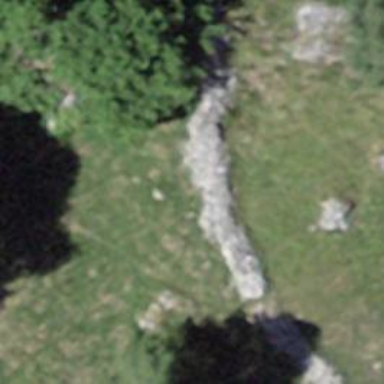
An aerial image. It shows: Dry stone wall barrier.